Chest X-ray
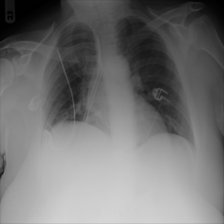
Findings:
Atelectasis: positive
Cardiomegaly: negative
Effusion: negative
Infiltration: negative
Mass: negative
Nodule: negative
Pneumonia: negative
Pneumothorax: negative
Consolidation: negative
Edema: negative
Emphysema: negative
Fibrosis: negative
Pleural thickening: negative
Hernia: negative